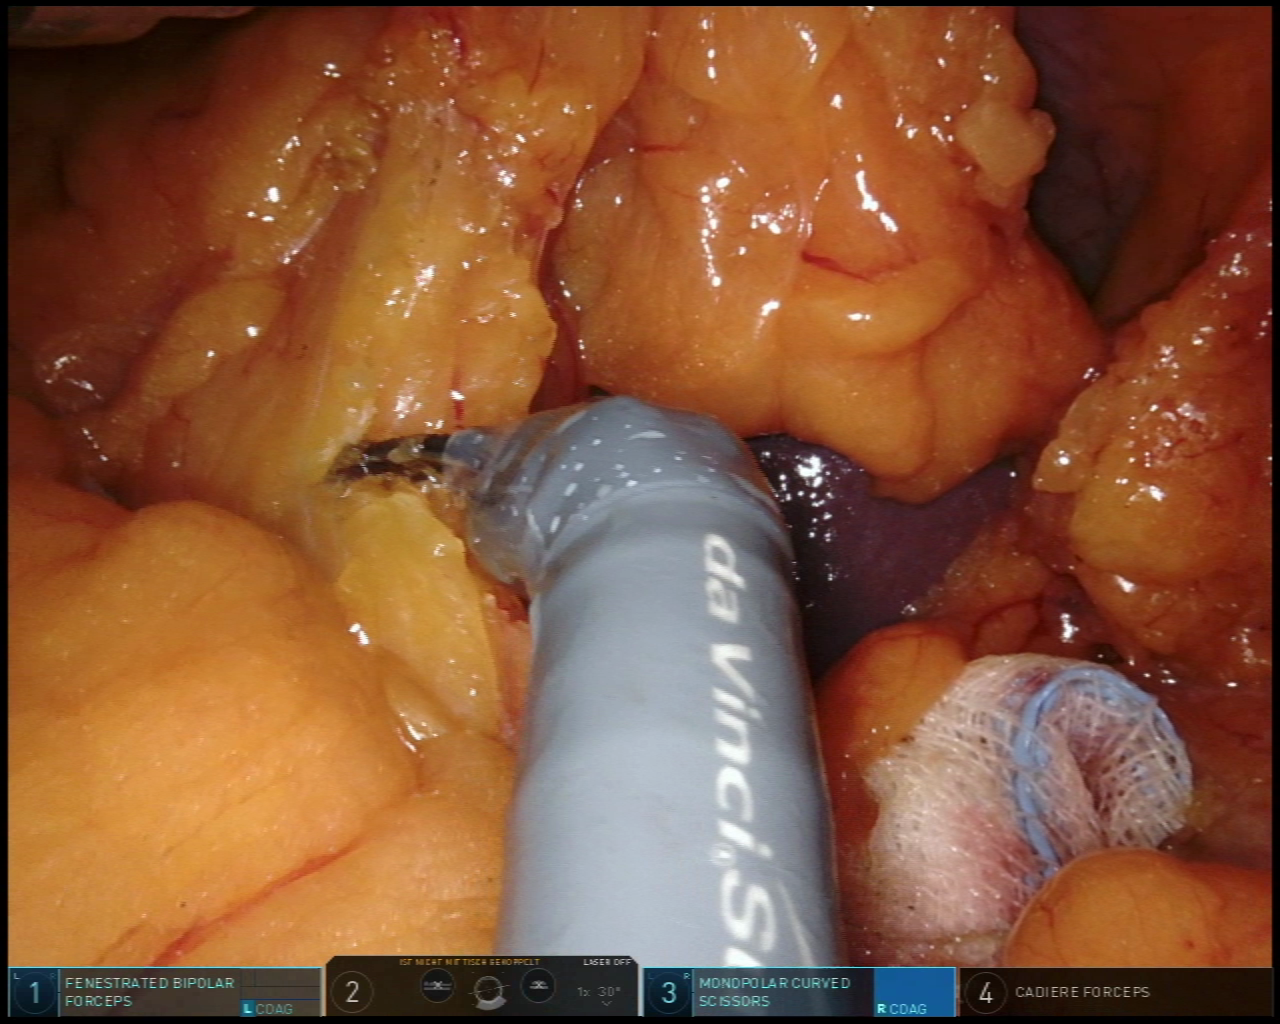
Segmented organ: spleen
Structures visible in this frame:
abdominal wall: yes
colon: no
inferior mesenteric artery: no
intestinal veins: no
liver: no
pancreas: no
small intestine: no
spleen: yes
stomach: no
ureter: no
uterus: no
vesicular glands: no